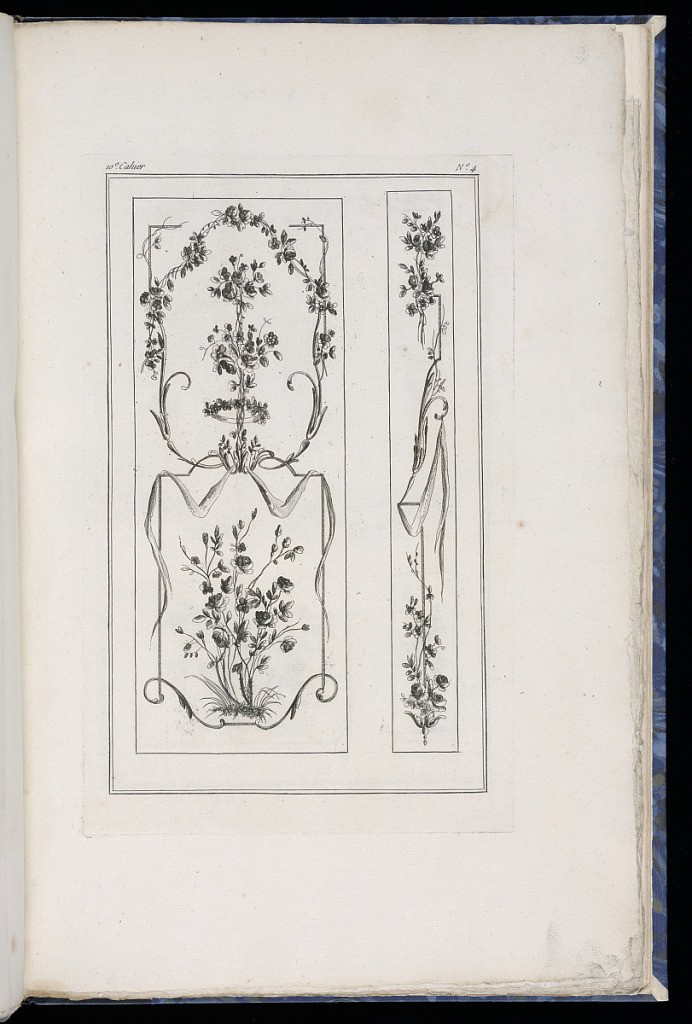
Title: Decorative Panel Designs
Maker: Pierre Ranson, French, 1736–1786
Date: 1777–79
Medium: Etching on paper
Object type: Print
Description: Design for two rectangular decorative panels, a larger one in the center and a narrow one to the right. The panels feature arabesque motifs including scrolling acanthus leaves (rinceaux), flowers, textiles, and fleurons. The plate is numbered.